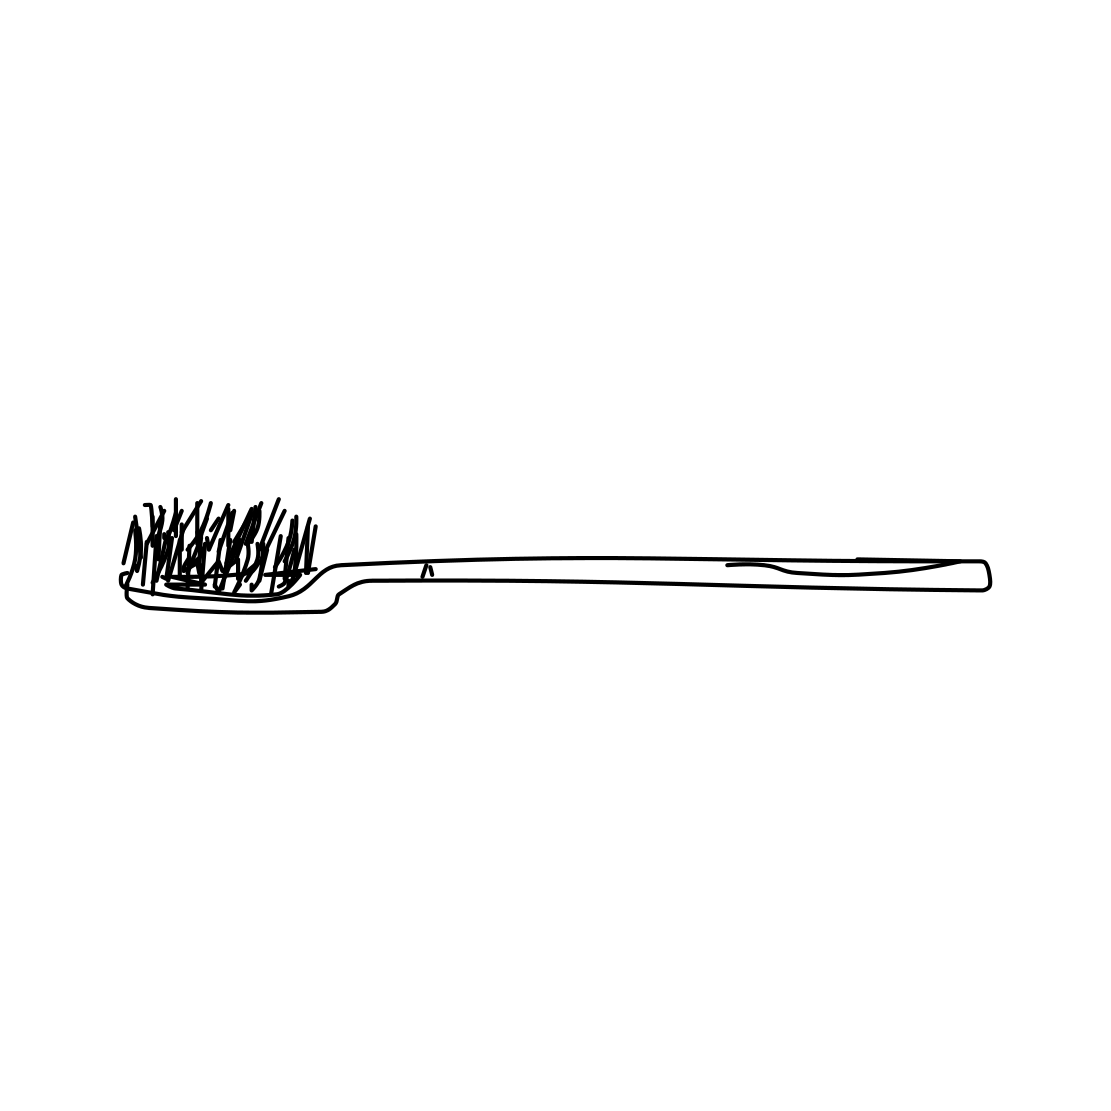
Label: toothbrush